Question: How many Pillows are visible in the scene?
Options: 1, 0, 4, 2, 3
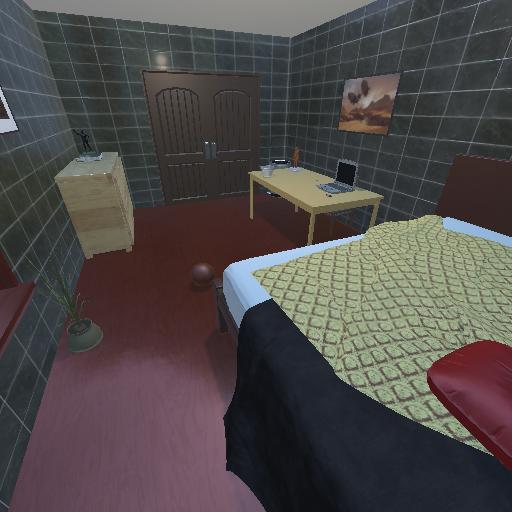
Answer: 1